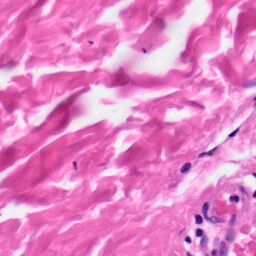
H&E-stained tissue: Skin